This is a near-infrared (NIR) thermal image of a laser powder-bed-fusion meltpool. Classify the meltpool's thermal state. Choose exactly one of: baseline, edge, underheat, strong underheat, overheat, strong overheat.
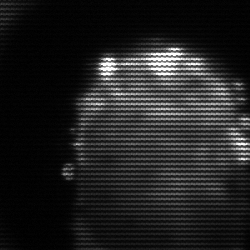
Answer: baseline